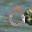
Label: 0